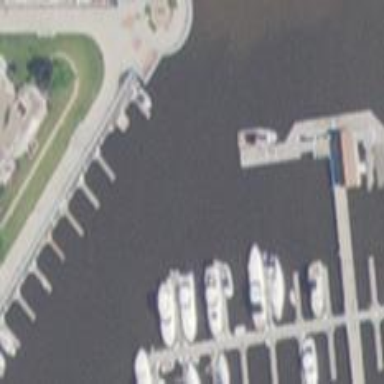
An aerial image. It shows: Marina area for leisure land.